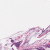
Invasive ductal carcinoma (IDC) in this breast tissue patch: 1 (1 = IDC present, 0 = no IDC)